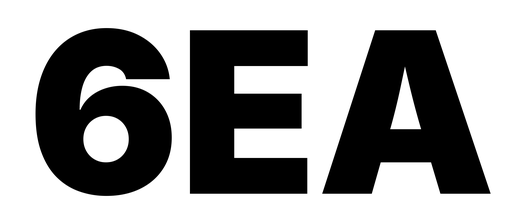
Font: Inter_Black